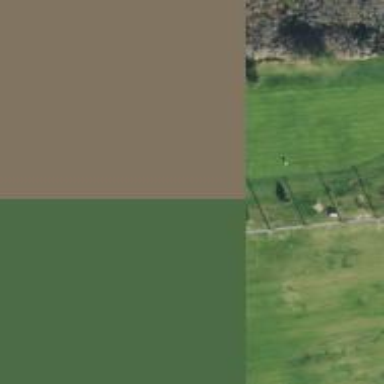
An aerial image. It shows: View of golf hole.